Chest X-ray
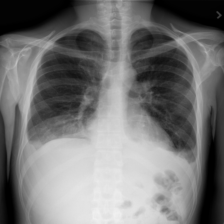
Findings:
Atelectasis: negative
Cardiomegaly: negative
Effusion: positive
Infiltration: positive
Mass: negative
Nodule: negative
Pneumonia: negative
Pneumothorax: negative
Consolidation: negative
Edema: negative
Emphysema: negative
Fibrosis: negative
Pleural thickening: negative
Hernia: negative